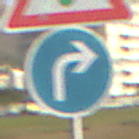
Verkehrszeichen: VorgeschriebeneFahrtrichtungRechts
Zusatzzeichen oben: Lichtzeichenanlage
Umgebung: Outdoor, Suburban
Tageszeit: MorningAfternoon
Wetter: PartlyCloudy
Licht: Natural
Jahreszeit: NotSpecified
Kontrast: HighContrast